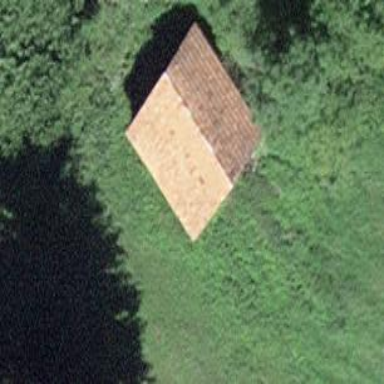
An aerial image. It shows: Barn.